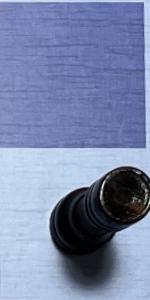
Label: Rook_Black